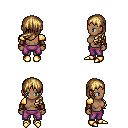
a pixel art fantasy rpg character, female body template, human, dark skin, gold arm armor, magenta pants, blonde left-swept hairstyle, leather bracers, gold boots, four views (front, back, left, right), 2x2 character sprite sheet, small pixel art, hard edges, no anti-aliasing